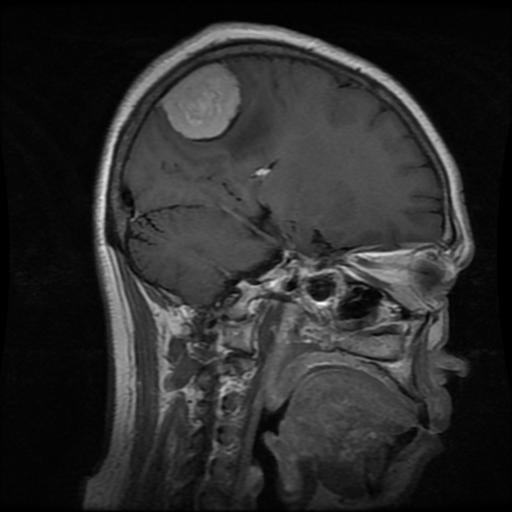
Label: meningioma